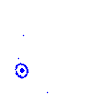
Particle: pion